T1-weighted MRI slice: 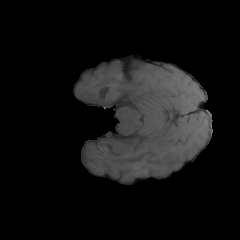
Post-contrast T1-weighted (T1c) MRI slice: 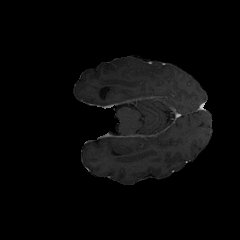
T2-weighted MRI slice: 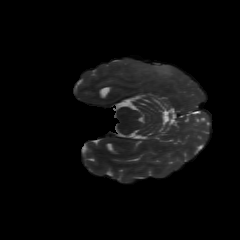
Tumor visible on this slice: yes